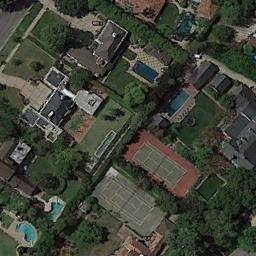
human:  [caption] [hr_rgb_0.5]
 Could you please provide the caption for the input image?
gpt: Many buildings of different shapes are beside the tennis courts .

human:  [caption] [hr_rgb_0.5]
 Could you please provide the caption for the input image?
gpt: There are two green tennis courts in the middle of the grass .

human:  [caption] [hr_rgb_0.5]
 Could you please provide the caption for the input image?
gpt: The tennis court is on the grass next to some buildings and trees .

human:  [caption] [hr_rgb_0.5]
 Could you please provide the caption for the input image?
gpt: Tennis court and swimming pool in the middle of a residential area surrounded by trees .

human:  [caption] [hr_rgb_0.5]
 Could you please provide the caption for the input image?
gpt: There are some green trees and buildings around the tennis court .